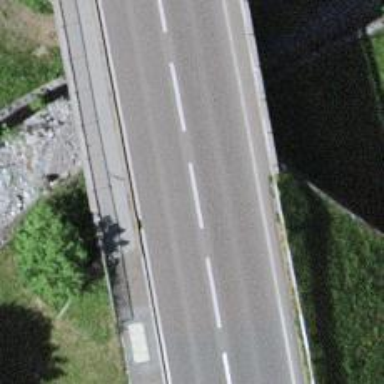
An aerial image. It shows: Primary highway on asphalt bridge.